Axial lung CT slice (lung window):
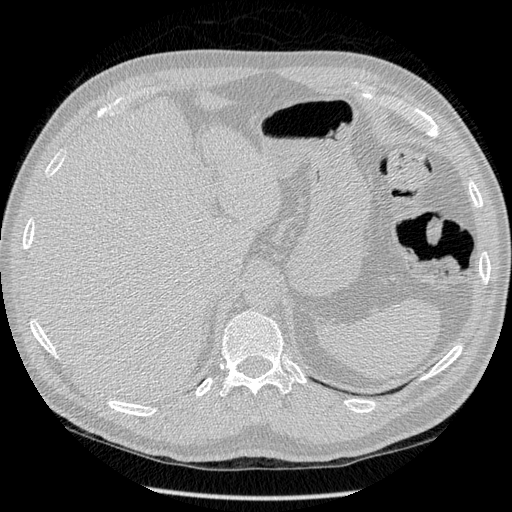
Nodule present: no